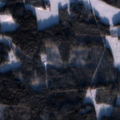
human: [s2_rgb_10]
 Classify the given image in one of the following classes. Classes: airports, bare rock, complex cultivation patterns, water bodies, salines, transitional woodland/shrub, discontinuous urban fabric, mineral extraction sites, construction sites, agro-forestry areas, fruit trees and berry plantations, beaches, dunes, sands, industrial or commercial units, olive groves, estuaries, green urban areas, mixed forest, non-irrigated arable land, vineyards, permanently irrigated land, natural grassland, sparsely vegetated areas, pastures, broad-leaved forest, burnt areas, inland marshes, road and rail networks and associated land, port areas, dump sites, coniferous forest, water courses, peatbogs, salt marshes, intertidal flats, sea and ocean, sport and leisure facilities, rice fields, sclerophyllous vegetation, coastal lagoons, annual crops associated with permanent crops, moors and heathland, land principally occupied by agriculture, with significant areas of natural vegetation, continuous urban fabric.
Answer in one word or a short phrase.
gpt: land principally occupied by agriculture, with significant areas of natural vegetation, coniferous forest, mixed forest